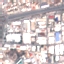
Land use / land cover class: Industrial